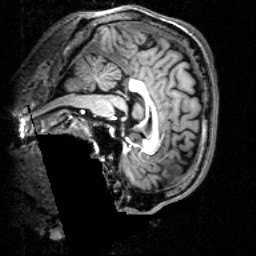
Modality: T1w
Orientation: sagittal
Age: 25
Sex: male